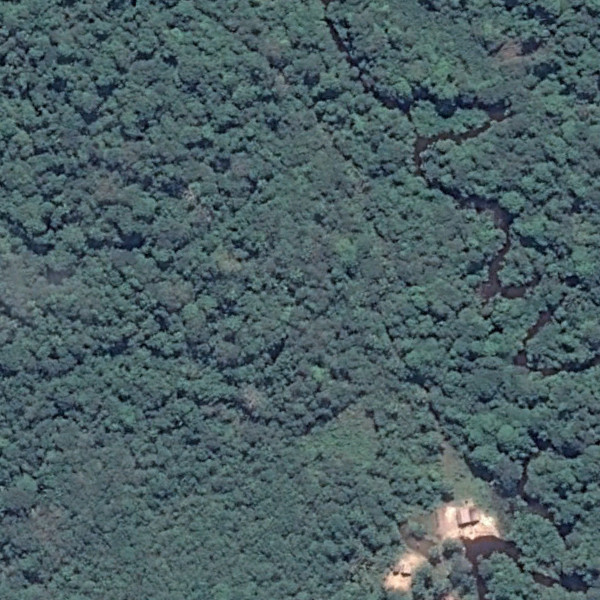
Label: Forest